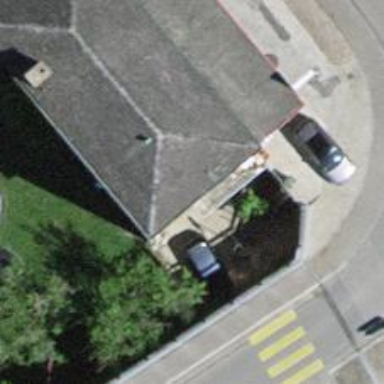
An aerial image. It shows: Fuel station.